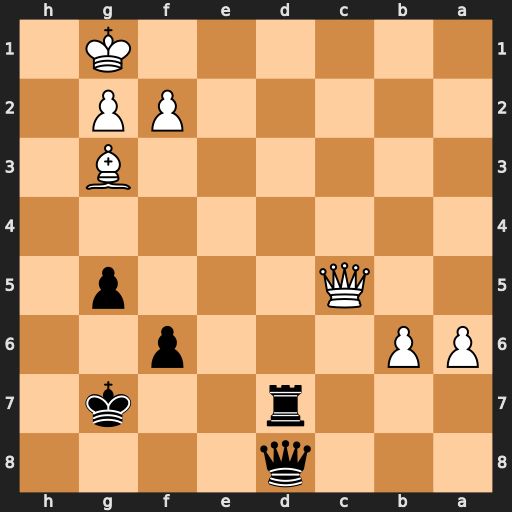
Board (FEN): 3q4/3r2k1/PP3p2/2Q3p1/8/6B1/5PP1/6K1
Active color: b
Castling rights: -
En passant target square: -
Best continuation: Rd1+ Kh2 Qh8+ Bh4 Qxh4#